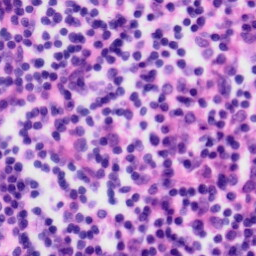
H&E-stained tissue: Tonsil